Field crop: maize
Growth stage: 2
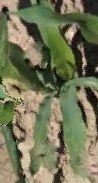
Species: maize